Question: This question was asked <URL>, but there is no answer yet, so i will try to recap it.

So here is the Problem, i realized on one project, tat the Platform was choosen to be "Win32" but under i had
So what is the purpose oft his option? In which case is this option usefull and what happens when i choosen Plattform:Win32 and change the TargetMachine Setting to X64?
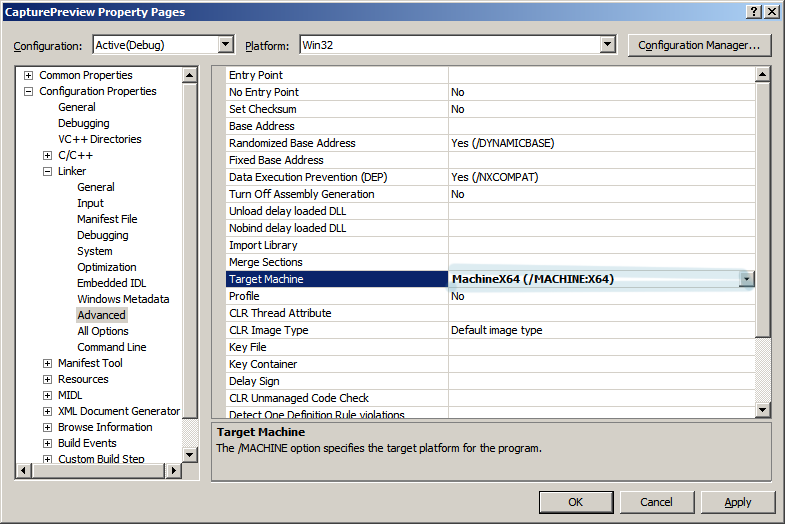
Answer: It won't work. The linker gets 32bit file from the compiler
but is told to process/make 64bit stuff => Error. Just try it.
The main reason is that in some cases the linker can't determine
the correct setting from the compiler output.